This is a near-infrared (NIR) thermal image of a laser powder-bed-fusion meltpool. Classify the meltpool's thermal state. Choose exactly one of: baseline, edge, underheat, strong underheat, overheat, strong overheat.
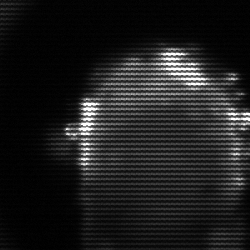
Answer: baseline